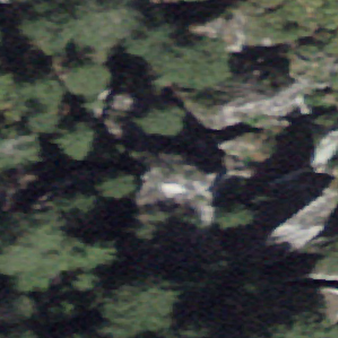
Label: bouldering_area